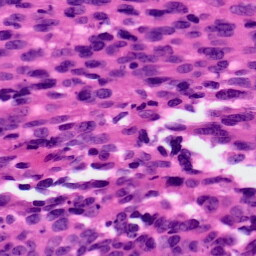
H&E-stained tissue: Ovarian